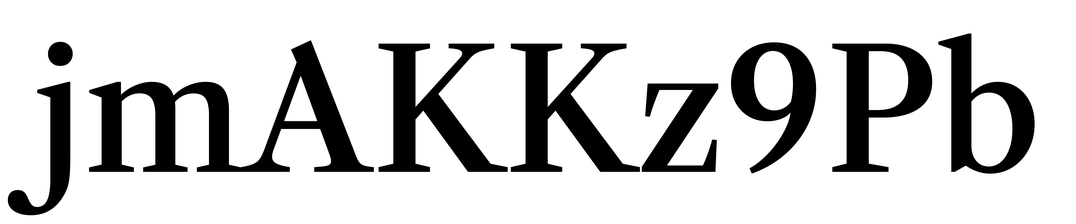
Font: LibreCaslonText_Medium